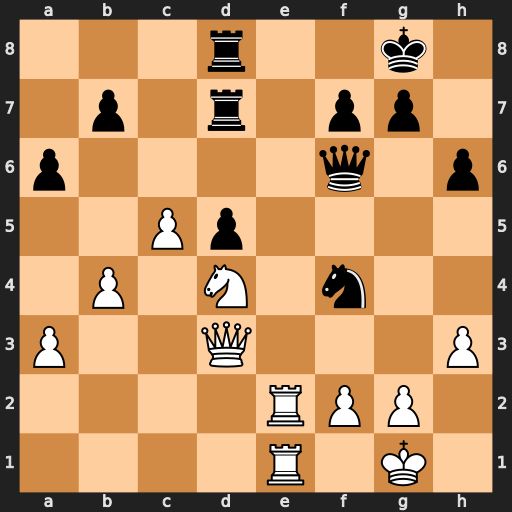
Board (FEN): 3r2k1/1p1r1pp1/p4q1p/2Pp4/1P1N1n2/P2Q3P/4RPP1/4R1K1
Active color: w
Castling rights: -
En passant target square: -
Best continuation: Re8+ Rxe8 Rxe8#